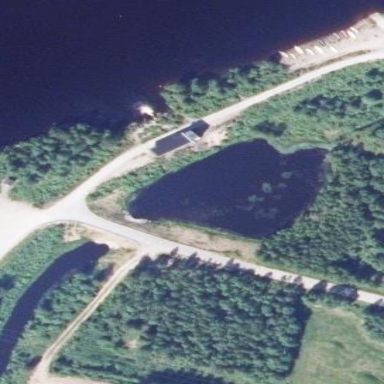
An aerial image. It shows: Pond with natural water.